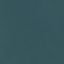
Land use / land cover: SeaLake